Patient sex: F
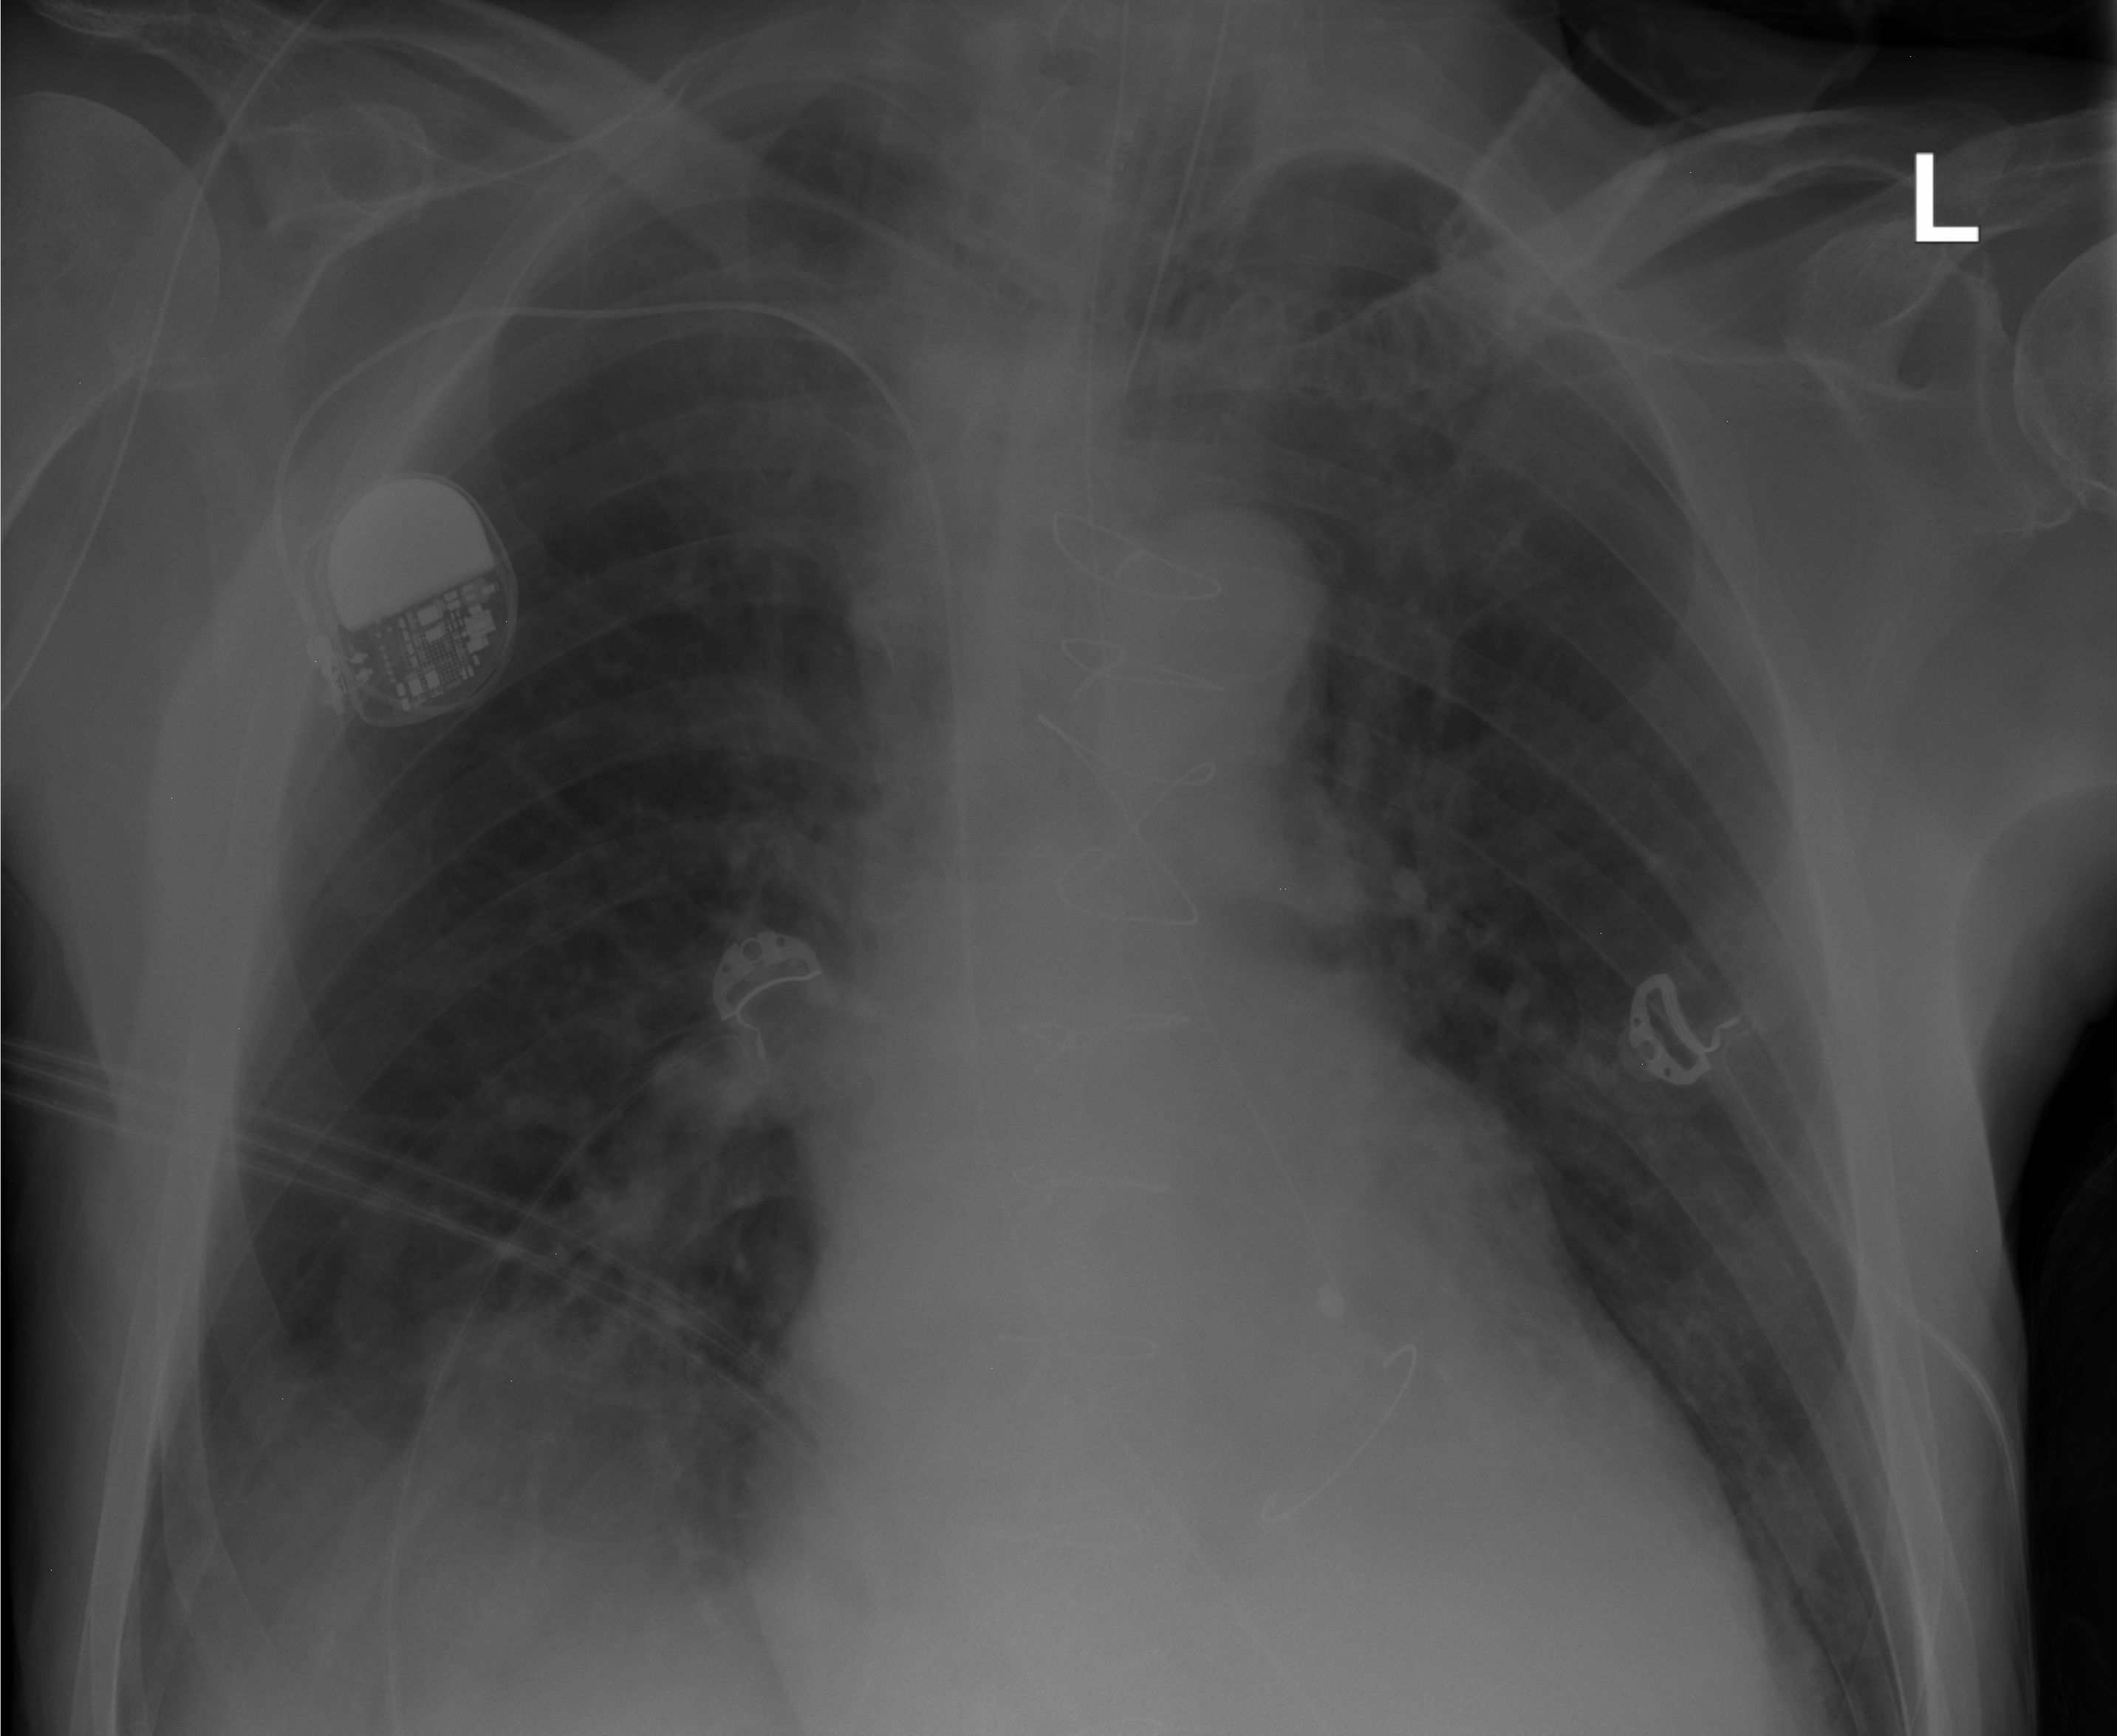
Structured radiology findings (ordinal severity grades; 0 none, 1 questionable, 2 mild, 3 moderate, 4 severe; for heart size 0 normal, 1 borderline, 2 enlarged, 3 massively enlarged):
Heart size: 2
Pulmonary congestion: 0
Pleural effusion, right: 2
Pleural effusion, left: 1
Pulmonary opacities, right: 1
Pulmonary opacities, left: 0
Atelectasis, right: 1
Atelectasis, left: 1